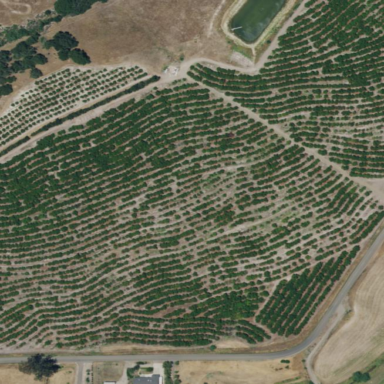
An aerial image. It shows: Orchard.